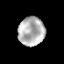
Tissue: prostate
Cell type: T cells
Senescence score: 0.3205
Nuclear area (px): 740
Mean DAPI intensity: 179.985